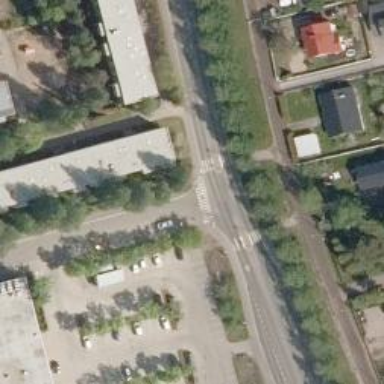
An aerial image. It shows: Uncontrolled road crossing with pedestrian island.